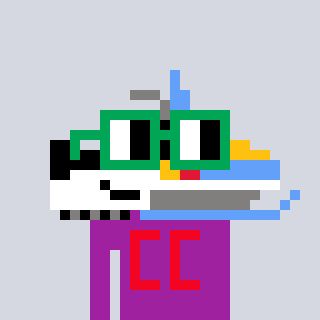
a pixel art character with square green glasses, a snowmobile-shaped head and a magenta-colored body on a cool background